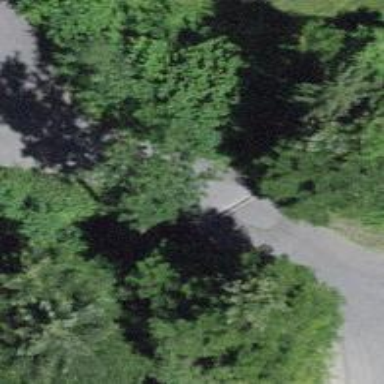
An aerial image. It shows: Well-maintained track road with grade 1 tracktype.